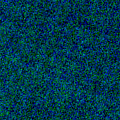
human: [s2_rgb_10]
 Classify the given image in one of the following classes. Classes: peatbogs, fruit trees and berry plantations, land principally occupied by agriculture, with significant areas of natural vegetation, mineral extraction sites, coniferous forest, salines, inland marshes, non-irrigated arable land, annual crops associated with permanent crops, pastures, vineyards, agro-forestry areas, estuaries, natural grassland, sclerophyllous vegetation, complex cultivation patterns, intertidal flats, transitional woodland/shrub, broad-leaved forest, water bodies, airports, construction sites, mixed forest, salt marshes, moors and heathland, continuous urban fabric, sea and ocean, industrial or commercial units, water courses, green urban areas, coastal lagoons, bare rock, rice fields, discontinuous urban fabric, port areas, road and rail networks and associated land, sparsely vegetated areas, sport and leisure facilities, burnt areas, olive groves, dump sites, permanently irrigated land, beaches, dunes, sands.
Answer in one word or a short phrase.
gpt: sea and ocean